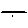
Label: line